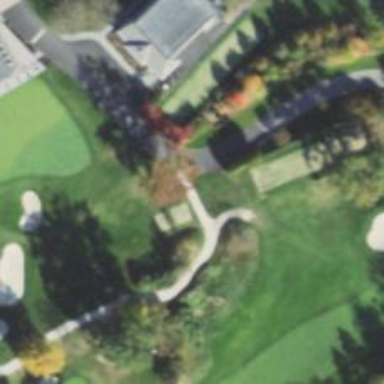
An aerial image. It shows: Path designed for golf carts.